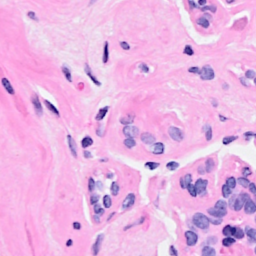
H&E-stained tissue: Breast